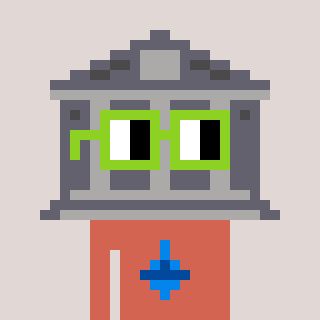
a pixel art character with square light green glasses, a bank-shaped head and a peachy-colored body on a warm background